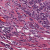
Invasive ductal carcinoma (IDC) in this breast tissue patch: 0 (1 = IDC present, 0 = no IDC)